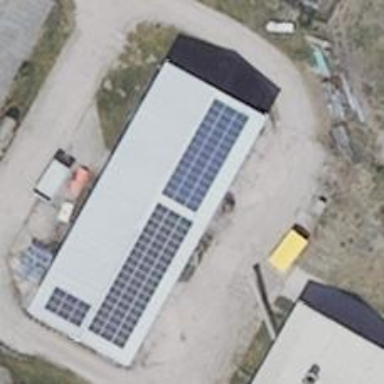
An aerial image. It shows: Solar photovoltaic panel generator producing electricity as small installation.